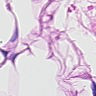
Metastatic tissue present: no